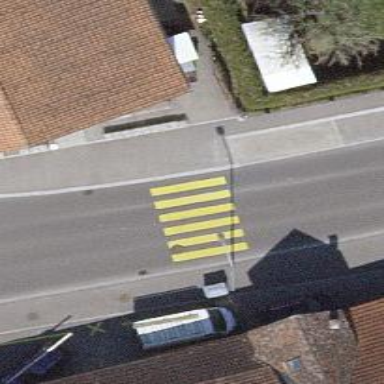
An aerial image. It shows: Uncontrolled zebra crossing.